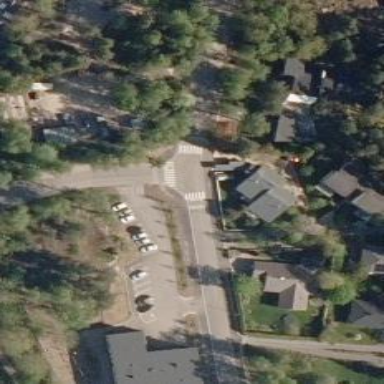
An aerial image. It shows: Uncontrolled zebra crossing on the road.